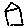
Label: house